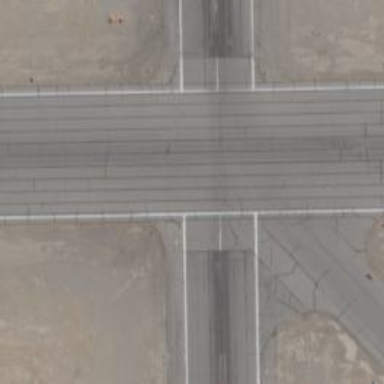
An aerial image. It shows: Image of taxiway at airport.